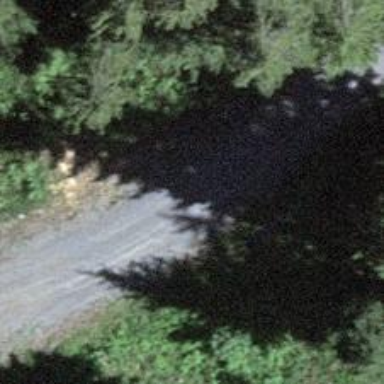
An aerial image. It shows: Gravel track with grade2 tracktype.